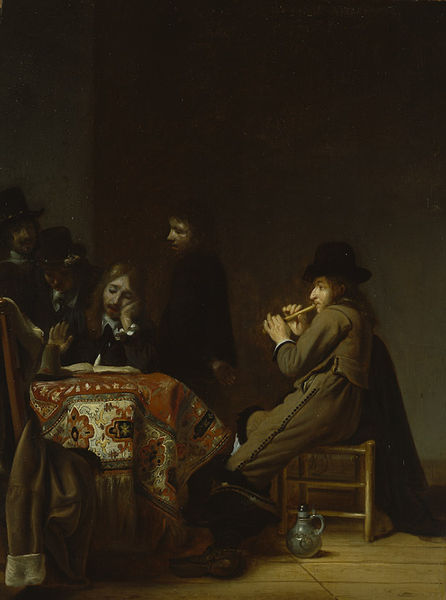
Titel: Musikalische Unterhaltung
Künstler: Simon Kick
Standort: Karlsruhe
Institution: Staatliche Kunsthalle Karlsruhe
Schlagwörter: chair, hands, hat, men, people, red, black, chairs, dark, gray, green, painting, room, table, talk, rug, brown, floor, pot, profile, wood, sad, glove, harp, man, orange, suit, light, night, shadow, coat, buttons, hats, beard, faces, jacket, discuss, reading, cape, instrument, music, pants, shoe, shoes, musician, cloth, book, mug, pale, dutch, flute, tan, jug, pitcher, drink, bored, sleeves, cuffs, sick, pipe, emotion, reader, jar, table cloth, dim, whistle, olive, fortune, rungs, amusment, recorder